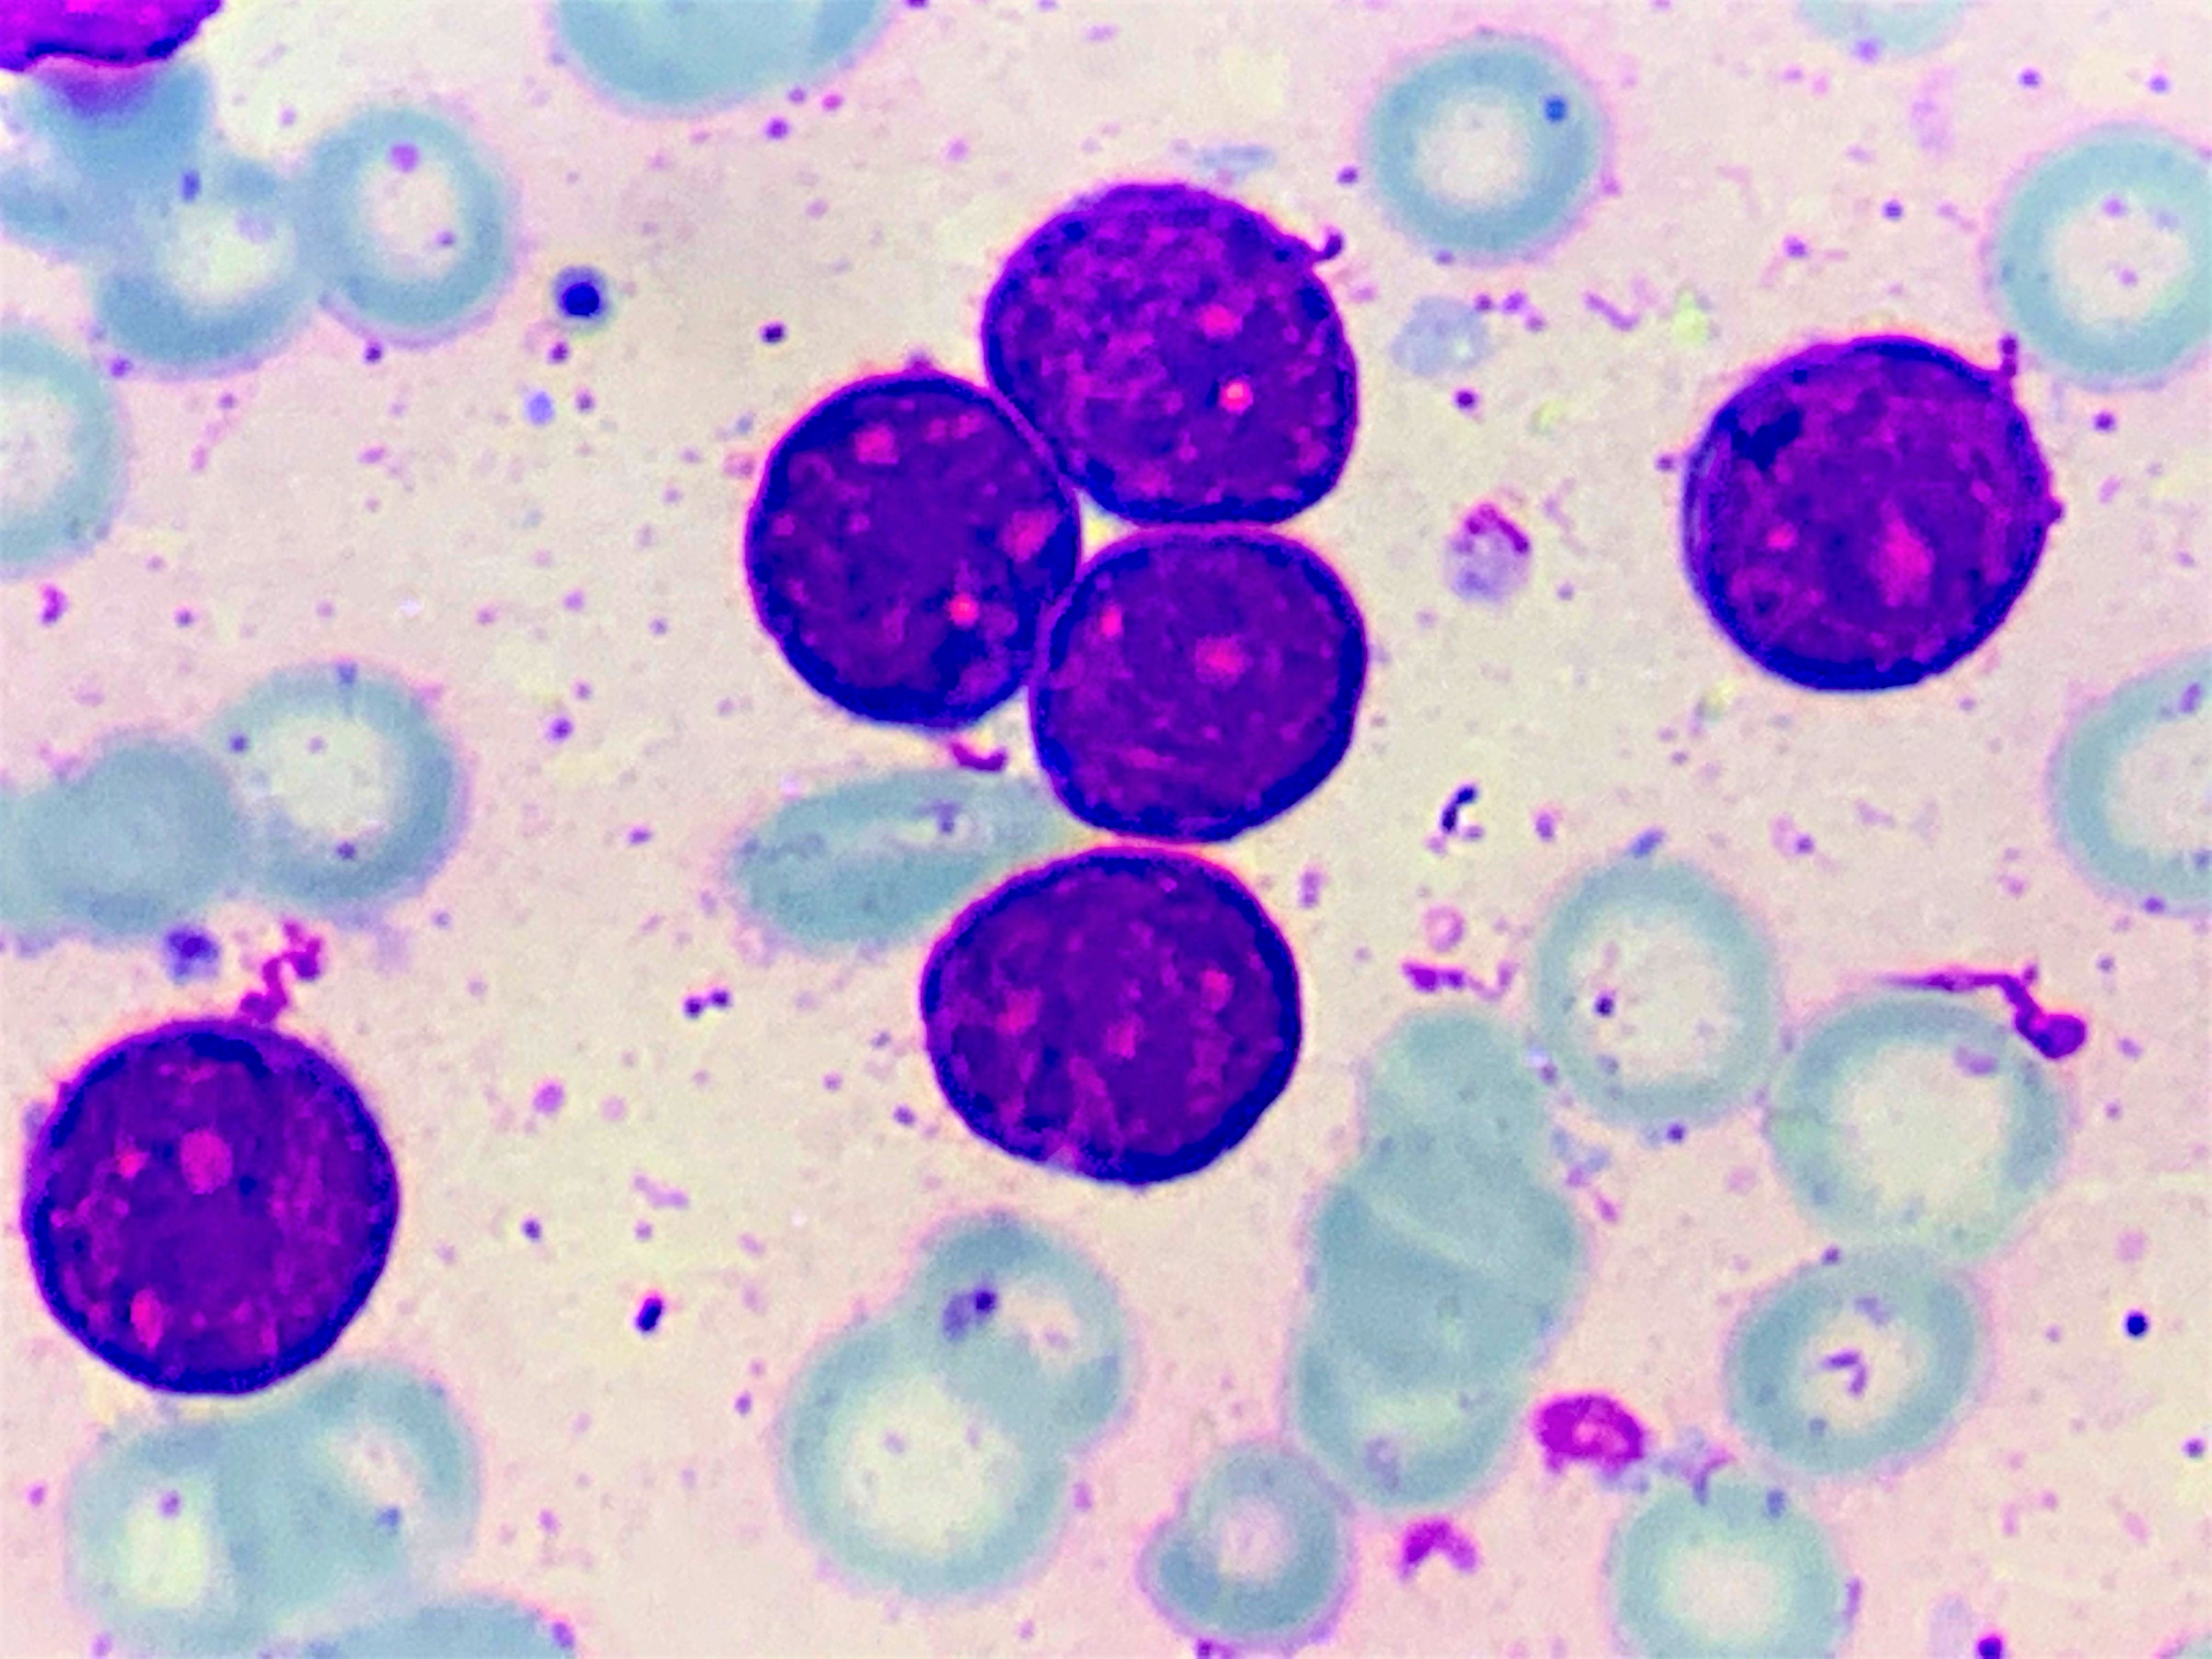
Cell type: BLAST CELLS